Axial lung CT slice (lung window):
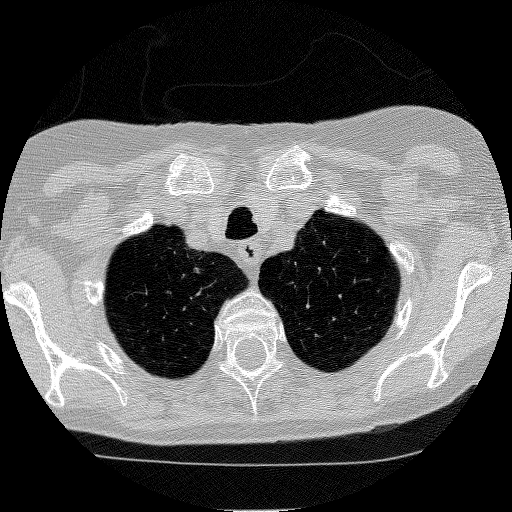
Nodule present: no